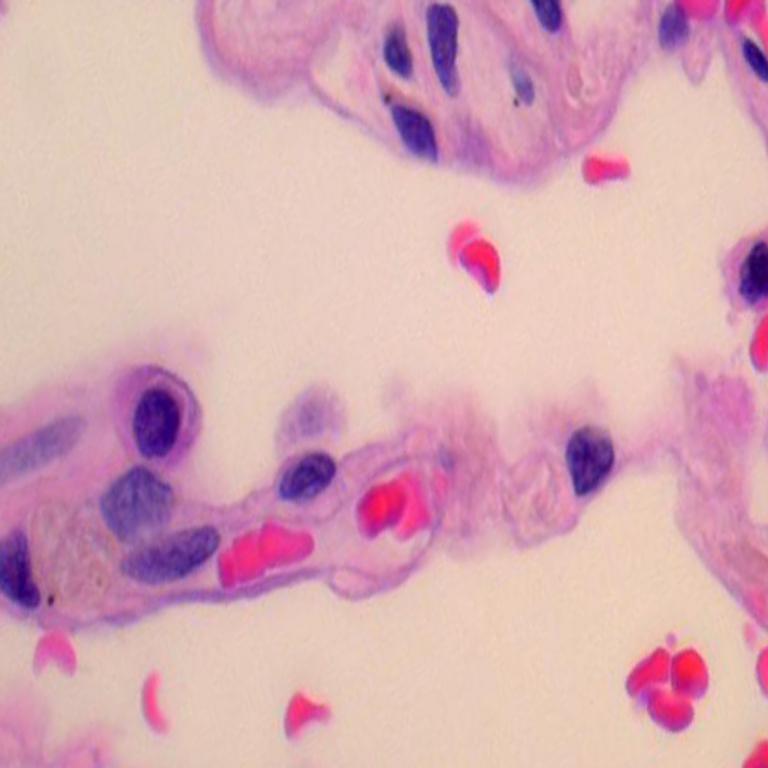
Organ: lung
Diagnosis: benign